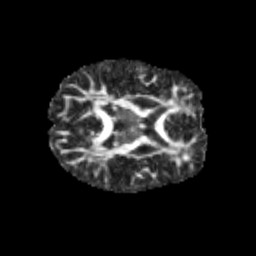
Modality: FA
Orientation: axial
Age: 13
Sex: female
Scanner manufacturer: siemens
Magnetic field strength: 3 T
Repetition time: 3.8 s
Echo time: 0.07 s